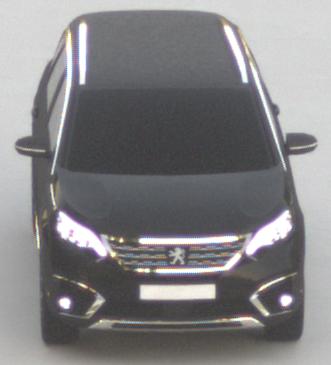
Make: Peugeot
Model: 5008 1.2 PureTech 130 Active
Detailed model: 5008 (II) (03/17 - 09/20)
Model produced from: 2017/03
Model produced until: 2018/07
Doors: 5
Color: black
Road condition: dry road
Daytime: sunrise or sunset
Contrast: low contrast